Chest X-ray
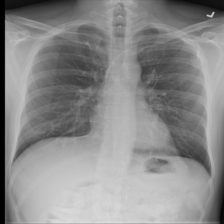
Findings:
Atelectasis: negative
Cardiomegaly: negative
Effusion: negative
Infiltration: negative
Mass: negative
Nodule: negative
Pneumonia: negative
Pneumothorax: negative
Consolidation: negative
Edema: negative
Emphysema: negative
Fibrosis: negative
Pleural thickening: negative
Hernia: negative